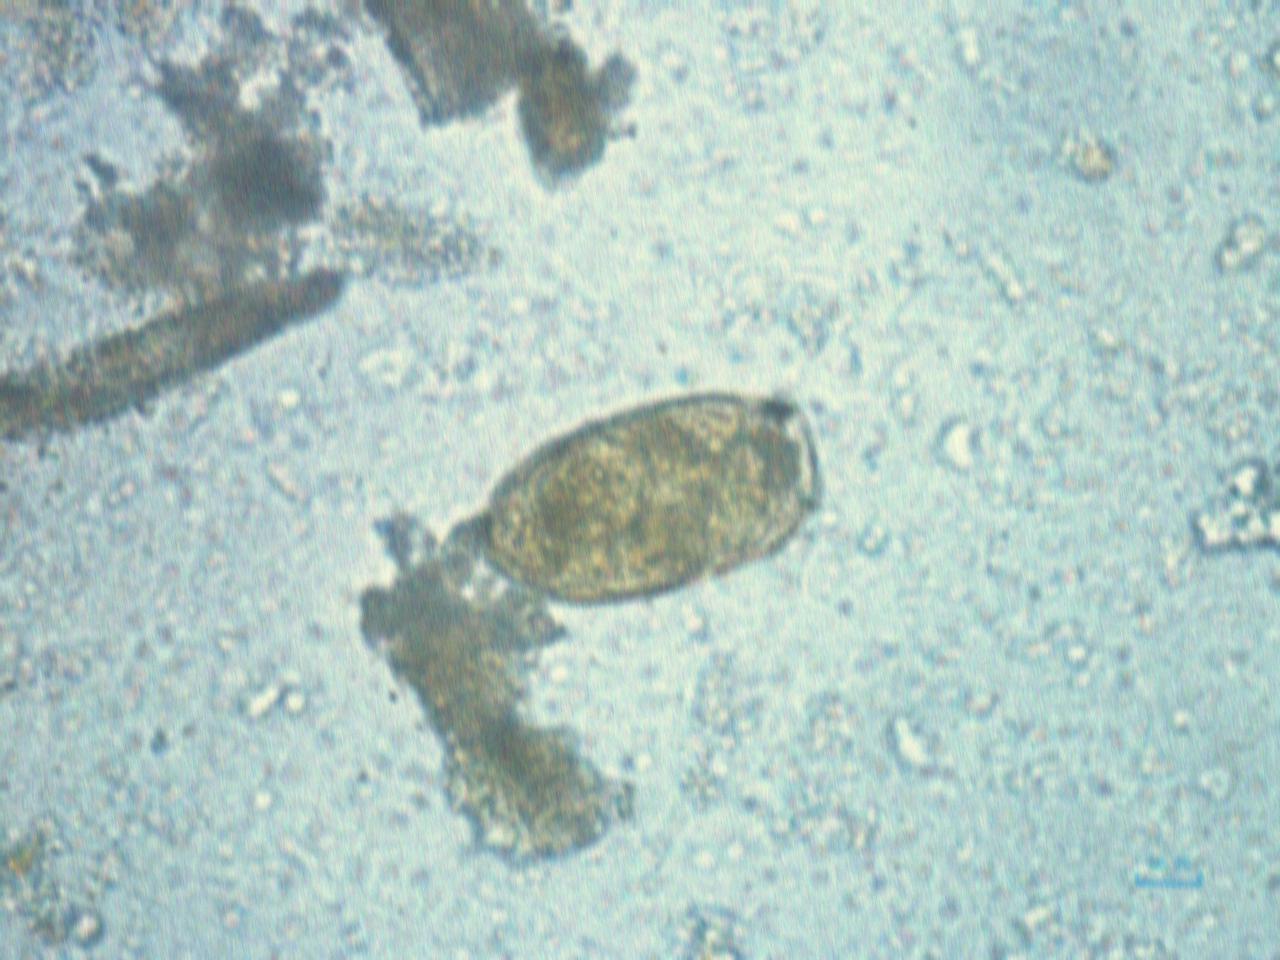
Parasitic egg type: Paragonimus spp